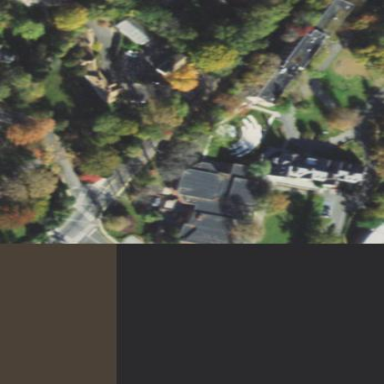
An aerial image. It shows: Arts center building.